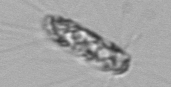
Label: Corethron_hystrix